Question: I have two divs on a page with the same height position. I'm trying to make them expandable, allot like what goes on in the WordPress dashboard area:

Now i've got the left div to expand but only with the right div staying at the same width. I need both to expand on zooming in and out.
any ideas how this is done?
I've been looking it up for the past hour but i cant find anything.
A link to a tutorial would be cool (good luck finding one).
Here guys, i found something similar: <URL>
do you see how the two divs side by side expand? the green and blue ones...
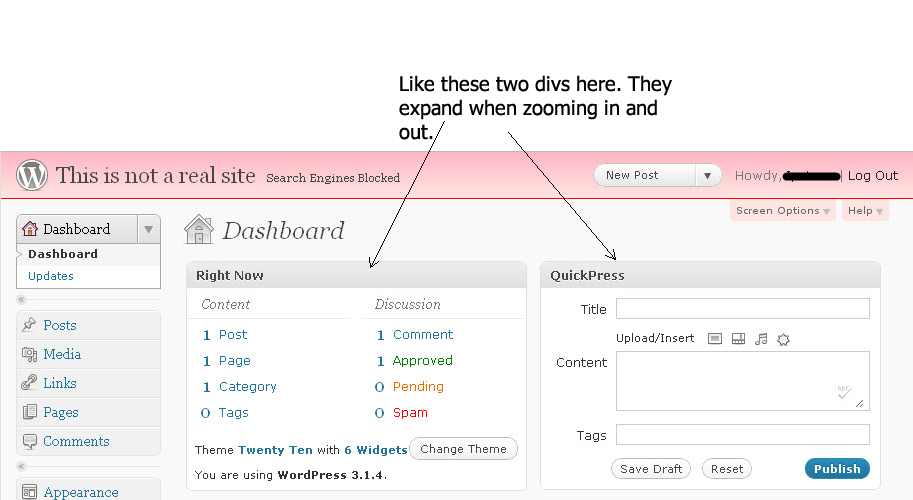
Answer: If you want your divs to dynamically change depending on the width of their container, set the widths using percentages:
HTML:
'''
<div class="column">
<div class="wrapper">
<p>Text</p>
</div>
</div>
<div class="column">
<div class="wrapper">
<p>Text</p>
</div>
</div>
'''
CSS:
'''
.column {
float: left;
width: 50%; }
.column div { margin: 0 20px; /* Set the spacing between the cells */ }
'''
Preview: <URL>
'.column''wrapper''.wrapper'